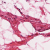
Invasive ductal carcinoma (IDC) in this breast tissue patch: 0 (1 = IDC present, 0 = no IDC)